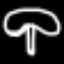
Label: mushroom